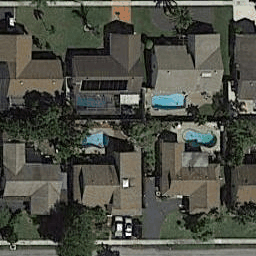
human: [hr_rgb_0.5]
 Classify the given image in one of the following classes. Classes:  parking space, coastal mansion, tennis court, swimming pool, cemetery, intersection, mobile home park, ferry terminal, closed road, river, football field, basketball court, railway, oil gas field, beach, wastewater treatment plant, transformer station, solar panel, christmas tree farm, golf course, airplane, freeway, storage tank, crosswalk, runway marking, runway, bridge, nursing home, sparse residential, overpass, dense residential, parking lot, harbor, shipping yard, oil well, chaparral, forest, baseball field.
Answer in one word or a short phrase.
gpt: dense residential